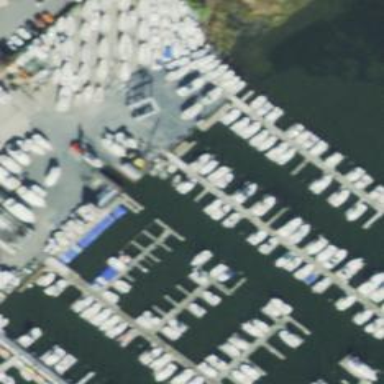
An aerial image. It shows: Pier with mooring facilities.